Question: I've have the weirdest issue while trying to test something in my cakePHP 2.0 app. I have a function inside a model that queries the database to check if the app has already sent a notification in the last 25 days:
'''
public function checkIfNotified($userId){
$query = 'SELECT count('user_id') AS notify '.
'FROM 'churn_stats' '.
'WHERE 'user_id' = '. $userId.' '.
'AND 'notified' = 1 '.
'AND TIME_TO_SEC(TIMEDIFF(NOW(),'created')) <= <PHONE> ';
$this->log($query);
$result = $this->query($query);
return $result;
}
'''
I'm doing some Unit tests to check if the method works, so I'm creating a record and trying to test it return return true like so:
'''
$data['notified'] = 1;
$data['user_id'] = $userId;
$this->ChurnStats->create();
$this->ChurnStats->save($data);
$notified = $this->ChurnStats->checkIfNotified($userId);
print_r($notified);
'''
After the result is (which is the wrong result since I've already inserted a row!):
'''
Array
(
[0] => Array
(
[0] => Array
(
[notify] => 0
)
)
)
'''
However I run the exact query generated by the code in the DB and the result is:

I've already lost a lot of time and I don't have any idea what's wrong :(.
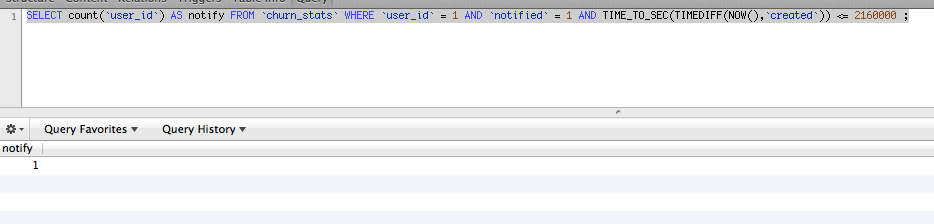
Answer: After testing and checking everything it was another test function that somehow was changing the DB or the query of the next test, however the weird part was that the other test called the same query but didn't have any insert, update or delete that could modify the results or enviroment of the next test.
After checking everything it all reduced to something: Query Cache, by default CakePHP caches all the $this->query("..."); calls so the fix was quite easy: Deactivate it!
'''
$result = $this->query($query, false);
'''